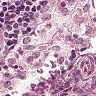
Metastatic tissue present: no